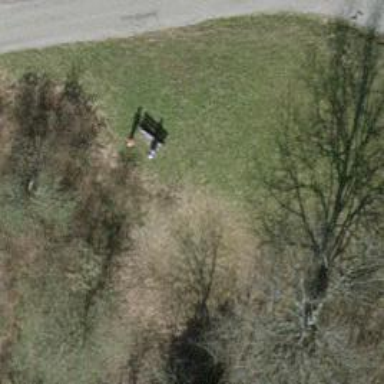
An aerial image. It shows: Bench.